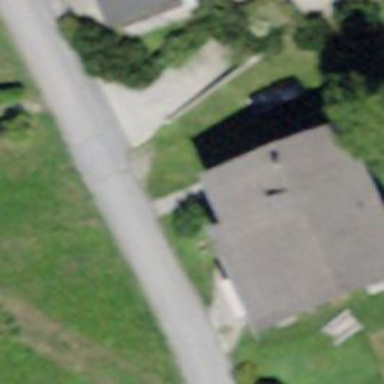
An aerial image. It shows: Simple and straightforward house.